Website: macys
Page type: cart
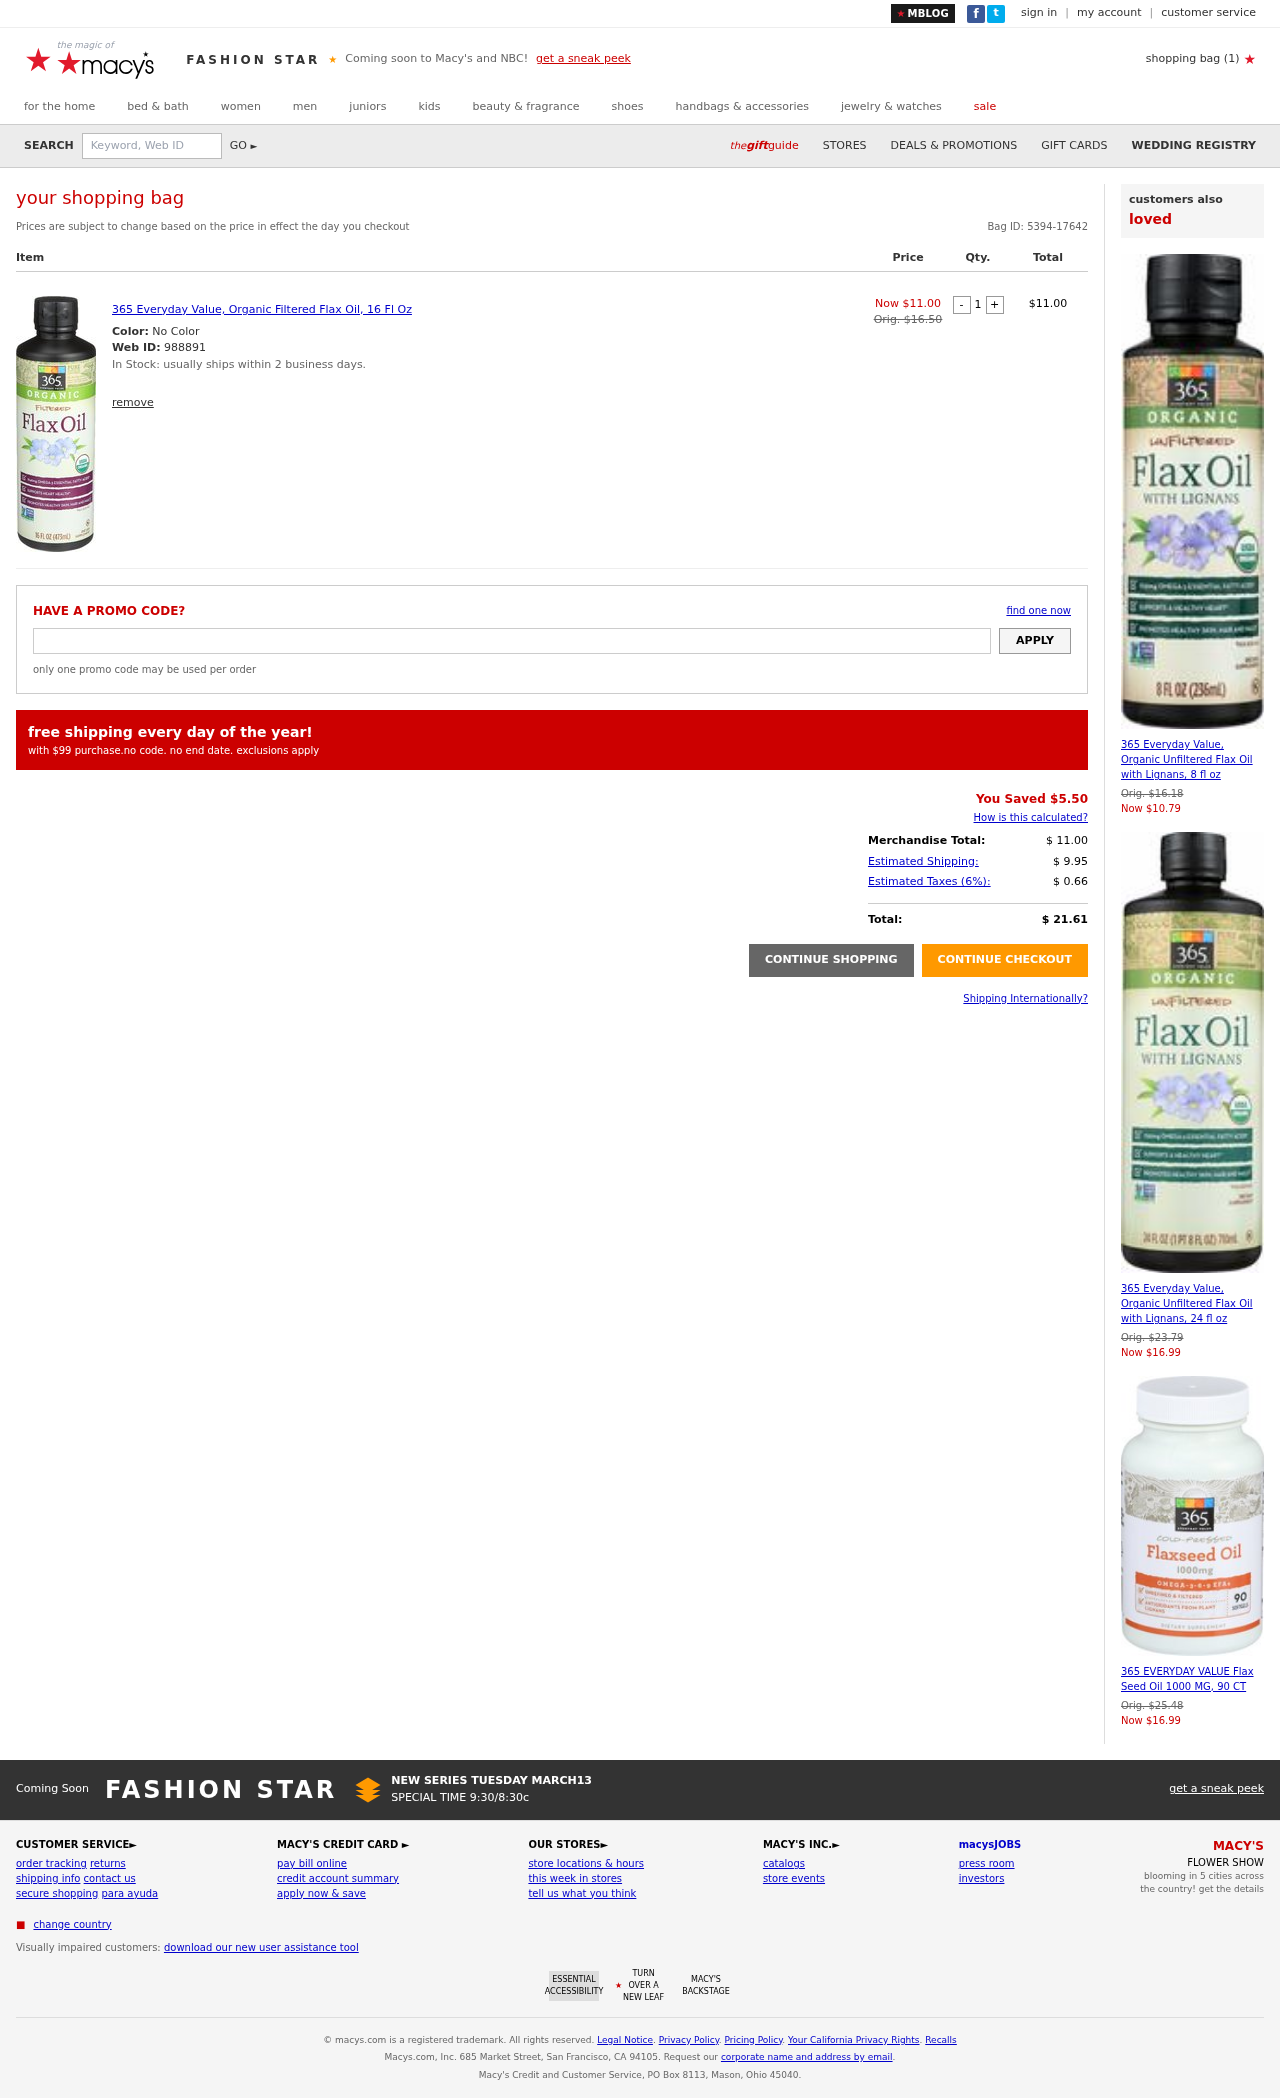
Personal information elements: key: PII_PROMO_CODE
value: WINTER69
Product elements: key: PRODUCT1_NAME
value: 365 Everyday Value, Organic Filtered Flax Oil, 16 Fl Oz
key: PRODUCT1_PRICE
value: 11
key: PRODUCT1_QUANTITY
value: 1
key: PRODUCT2_NAME
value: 365 Everyday Value, Organic Unfiltered Flax Oil with Lignans, 8 fl oz
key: PRODUCT2_PRICE
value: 10.79
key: PRODUCT3_NAME
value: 365 Everyday Value, Organic Unfiltered Flax Oil with Lignans, 24 fl oz
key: PRODUCT3_PRICE
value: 16.99
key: PRODUCT4_NAME
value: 365 EVERYDAY VALUE Flax Seed Oil 1000 MG, 90 CT
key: PRODUCT4_PRICE
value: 16.99
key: PRODUCT1_SKU
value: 988891
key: PRODUCT1_ORIGINAL_PRICE
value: Orig. $16.50
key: PRODUCT1_TOTAL
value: $11.00
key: PRODUCT2_ORIGINAL_PRICE
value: Orig. $16.18
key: PRODUCT3_ORIGINAL_PRICE
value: Orig. $23.79
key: PRODUCT4_ORIGINAL_PRICE
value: Orig. $25.48
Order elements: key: ORDER_NUM_ITEMS
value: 1
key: ORDER_ID
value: Bag ID: 5394-17642
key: ORDER_SAVINGS
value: $5.50
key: ORDER_SUBTOTAL
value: $ 11.00
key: ORDER_SHIPPING_COST
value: $ 9.95
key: ORDER_TAX
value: $ 0.66
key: ORDER_TOTAL
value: $ 21.61